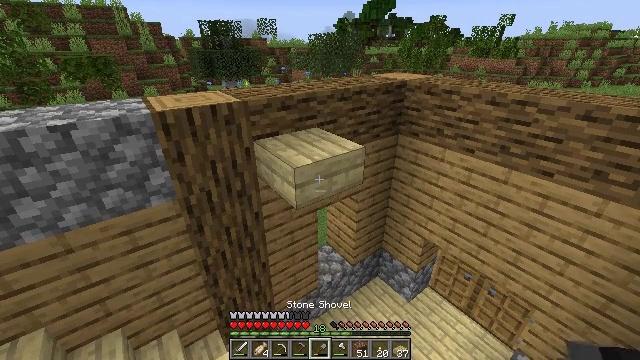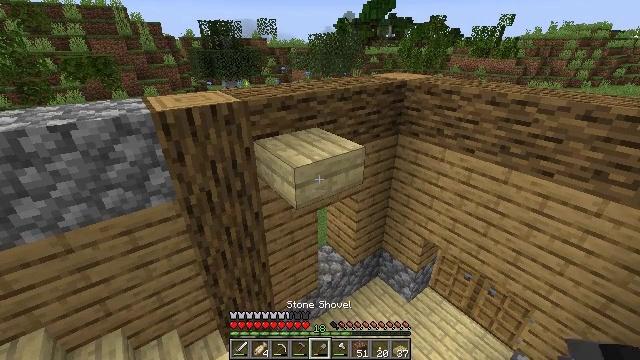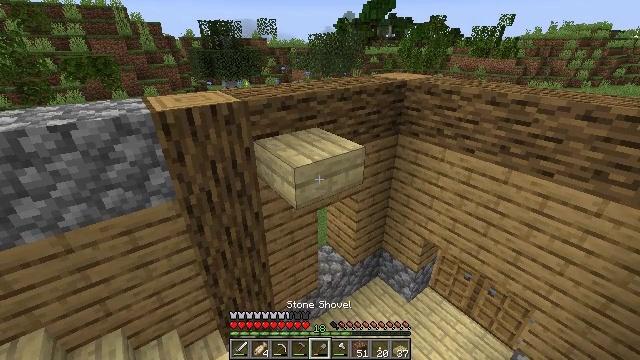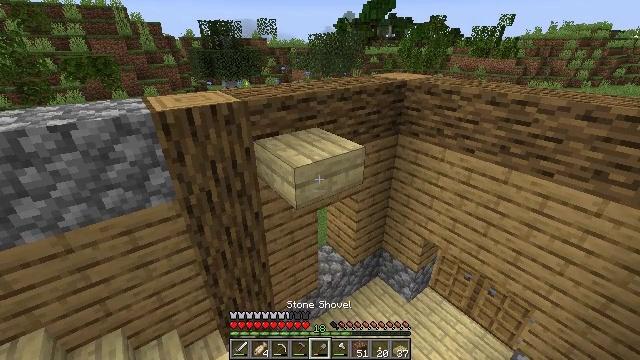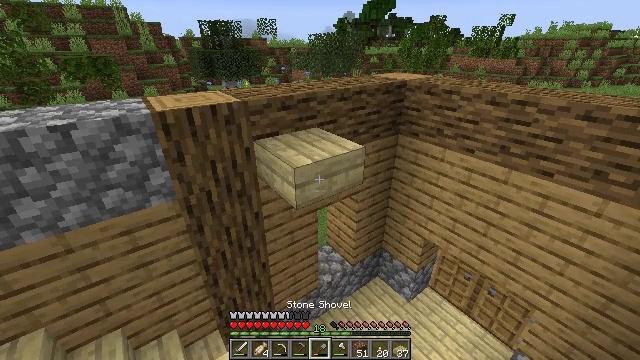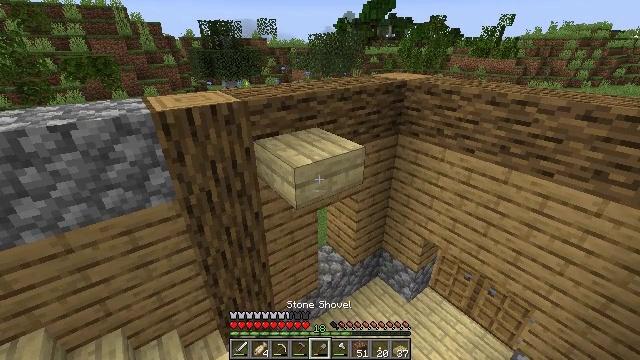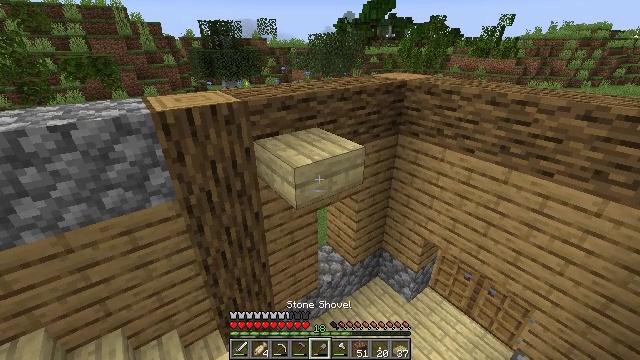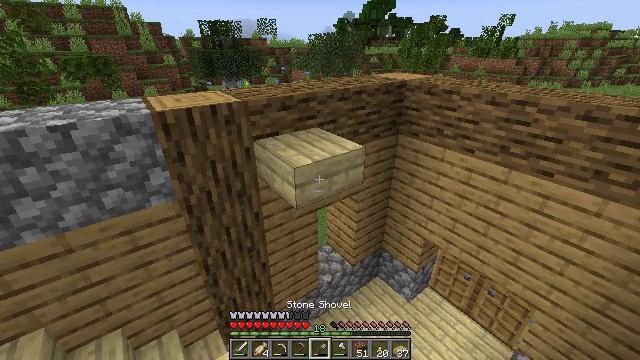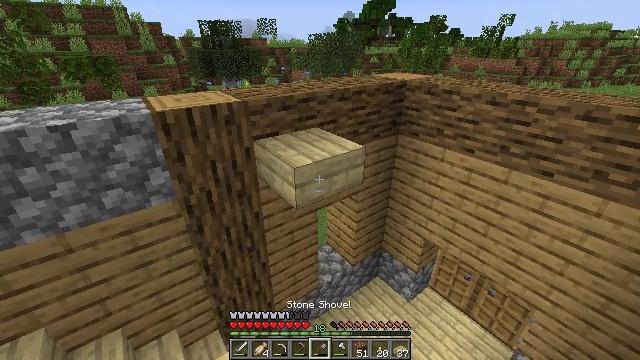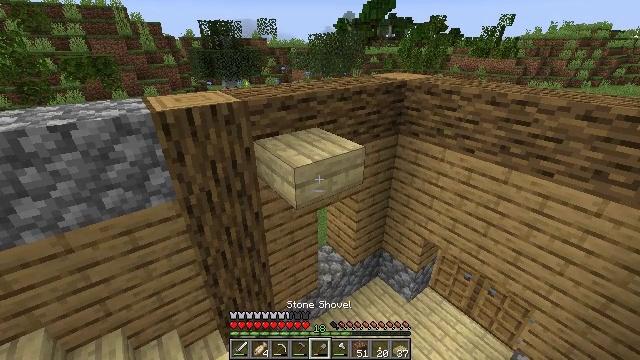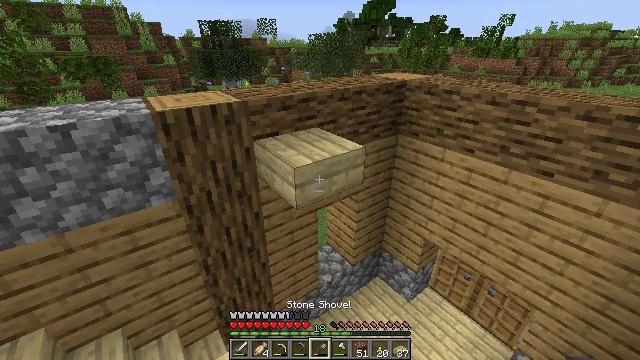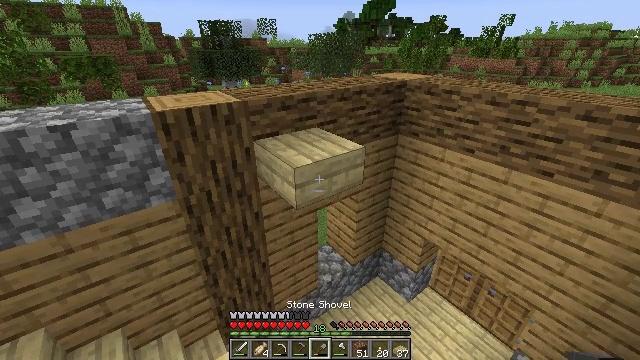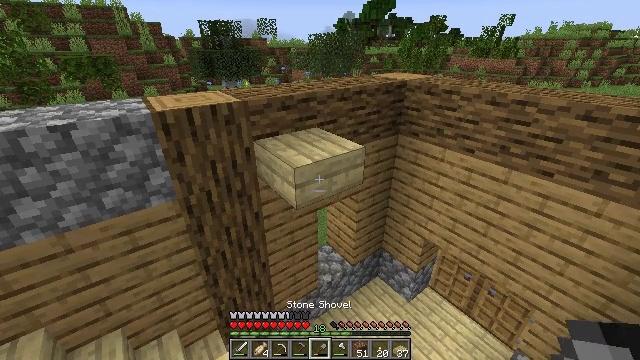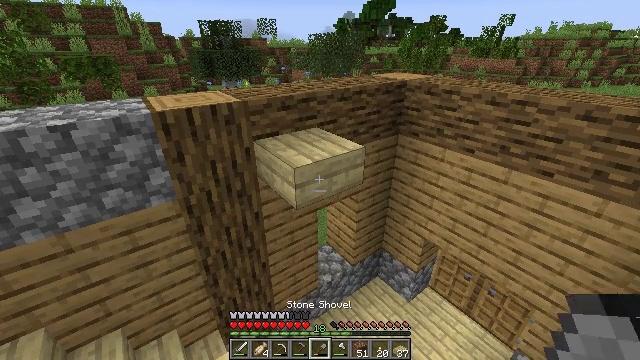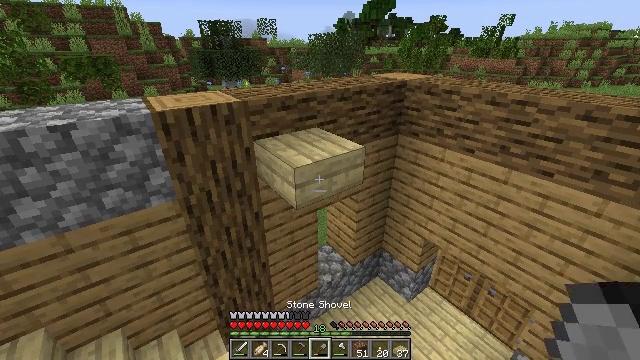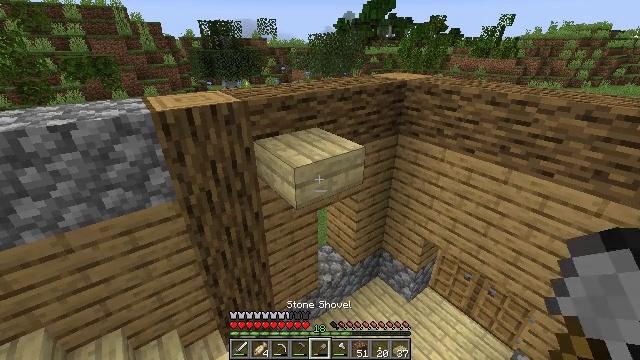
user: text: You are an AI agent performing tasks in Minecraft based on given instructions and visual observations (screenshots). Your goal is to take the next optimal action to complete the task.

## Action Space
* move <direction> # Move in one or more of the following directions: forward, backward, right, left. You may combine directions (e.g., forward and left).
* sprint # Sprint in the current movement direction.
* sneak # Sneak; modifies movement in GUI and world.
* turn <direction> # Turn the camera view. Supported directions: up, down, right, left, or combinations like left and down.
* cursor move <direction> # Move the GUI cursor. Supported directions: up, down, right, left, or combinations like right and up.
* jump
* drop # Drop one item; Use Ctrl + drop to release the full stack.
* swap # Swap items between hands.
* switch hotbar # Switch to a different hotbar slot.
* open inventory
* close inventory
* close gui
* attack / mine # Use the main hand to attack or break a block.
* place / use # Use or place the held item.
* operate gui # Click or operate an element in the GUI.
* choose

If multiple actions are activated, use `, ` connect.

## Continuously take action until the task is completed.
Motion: motion action
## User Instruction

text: Remove the birch slab from a platform.
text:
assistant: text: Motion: no_op
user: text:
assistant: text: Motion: no_op
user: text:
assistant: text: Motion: no_op
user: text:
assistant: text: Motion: no_op
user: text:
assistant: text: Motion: no_op
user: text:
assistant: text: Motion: no_op
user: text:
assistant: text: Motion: no_op
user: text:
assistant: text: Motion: no_op
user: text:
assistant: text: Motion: no_op
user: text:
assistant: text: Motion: no_op
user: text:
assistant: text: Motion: no_op
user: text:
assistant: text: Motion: no_op
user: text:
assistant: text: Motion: no_op
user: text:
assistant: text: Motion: no_op
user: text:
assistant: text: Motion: no_op
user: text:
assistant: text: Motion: no_op
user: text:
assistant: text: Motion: no_op
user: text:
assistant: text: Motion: no_op
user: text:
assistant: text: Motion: no_op
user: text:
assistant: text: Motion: no_op
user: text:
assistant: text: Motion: no_op
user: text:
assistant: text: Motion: no_op
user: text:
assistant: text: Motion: no_op
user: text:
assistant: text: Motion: no_op
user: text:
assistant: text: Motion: no_op
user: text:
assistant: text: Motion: no_op
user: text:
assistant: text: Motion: no_op
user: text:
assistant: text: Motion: no_op
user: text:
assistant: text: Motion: no_op
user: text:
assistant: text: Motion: no_op